Question: I want to make all the rows in the same size, but rows height with data is large. I want to fix this row size for empty rows. Table class name is demo.
<URL>

'''
<?php
while($fet=mysql_fetch_assoc($sql1))
{
$id=$fet['c_id'];
$address=$fet['address'];
$chk=$fet["c_name"];
$in=$in+1;
echo "<tr>";
echo "<td style='align:center'><a class='astext' href='client_view.php?cid=".$fet["c_id"]."'>".$fet["c_name"]."</a></td>";
echo "<td style='align:center'><a class='ima' href='client_details.php?cid=".$fet["c_id"]."'><img src='image/edit1.png' alt='edit' style='width:20px; height:20px' title=Edit></a></td><td style='align:center'>
<a class='ima' href='clients.php?del=".$fet["c_id"]."'><img src='image/delete1.png' alt='delete' style='width:20px;height:20px' title=Delete></a></td>";
echo "</tr>";
}
if ($in < 10) {
$empty_rows = 10 - mysql_num_rows($sql1);
for ($m = 0; $m < $empty_rows; $m++) {
echo '<tr><td></td><td></td><td></td></tr>';
}
}
?>
'''
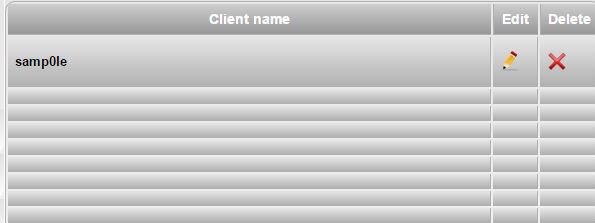
Answer: You need to add following 'CSS' in your code.
'''
.demo td{
height:20px;
}
'''
<URL>